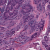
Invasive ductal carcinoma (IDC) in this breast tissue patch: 1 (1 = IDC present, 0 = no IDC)